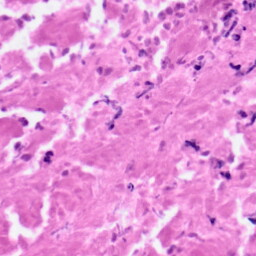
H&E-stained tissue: Pancreatic